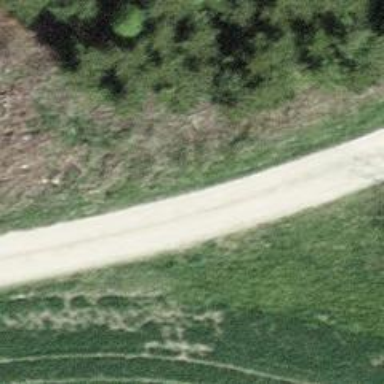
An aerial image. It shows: Gravel track with grade 2 tracktype.